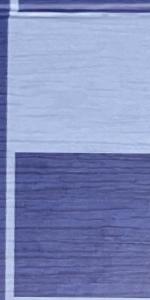
Label: Empty